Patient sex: M
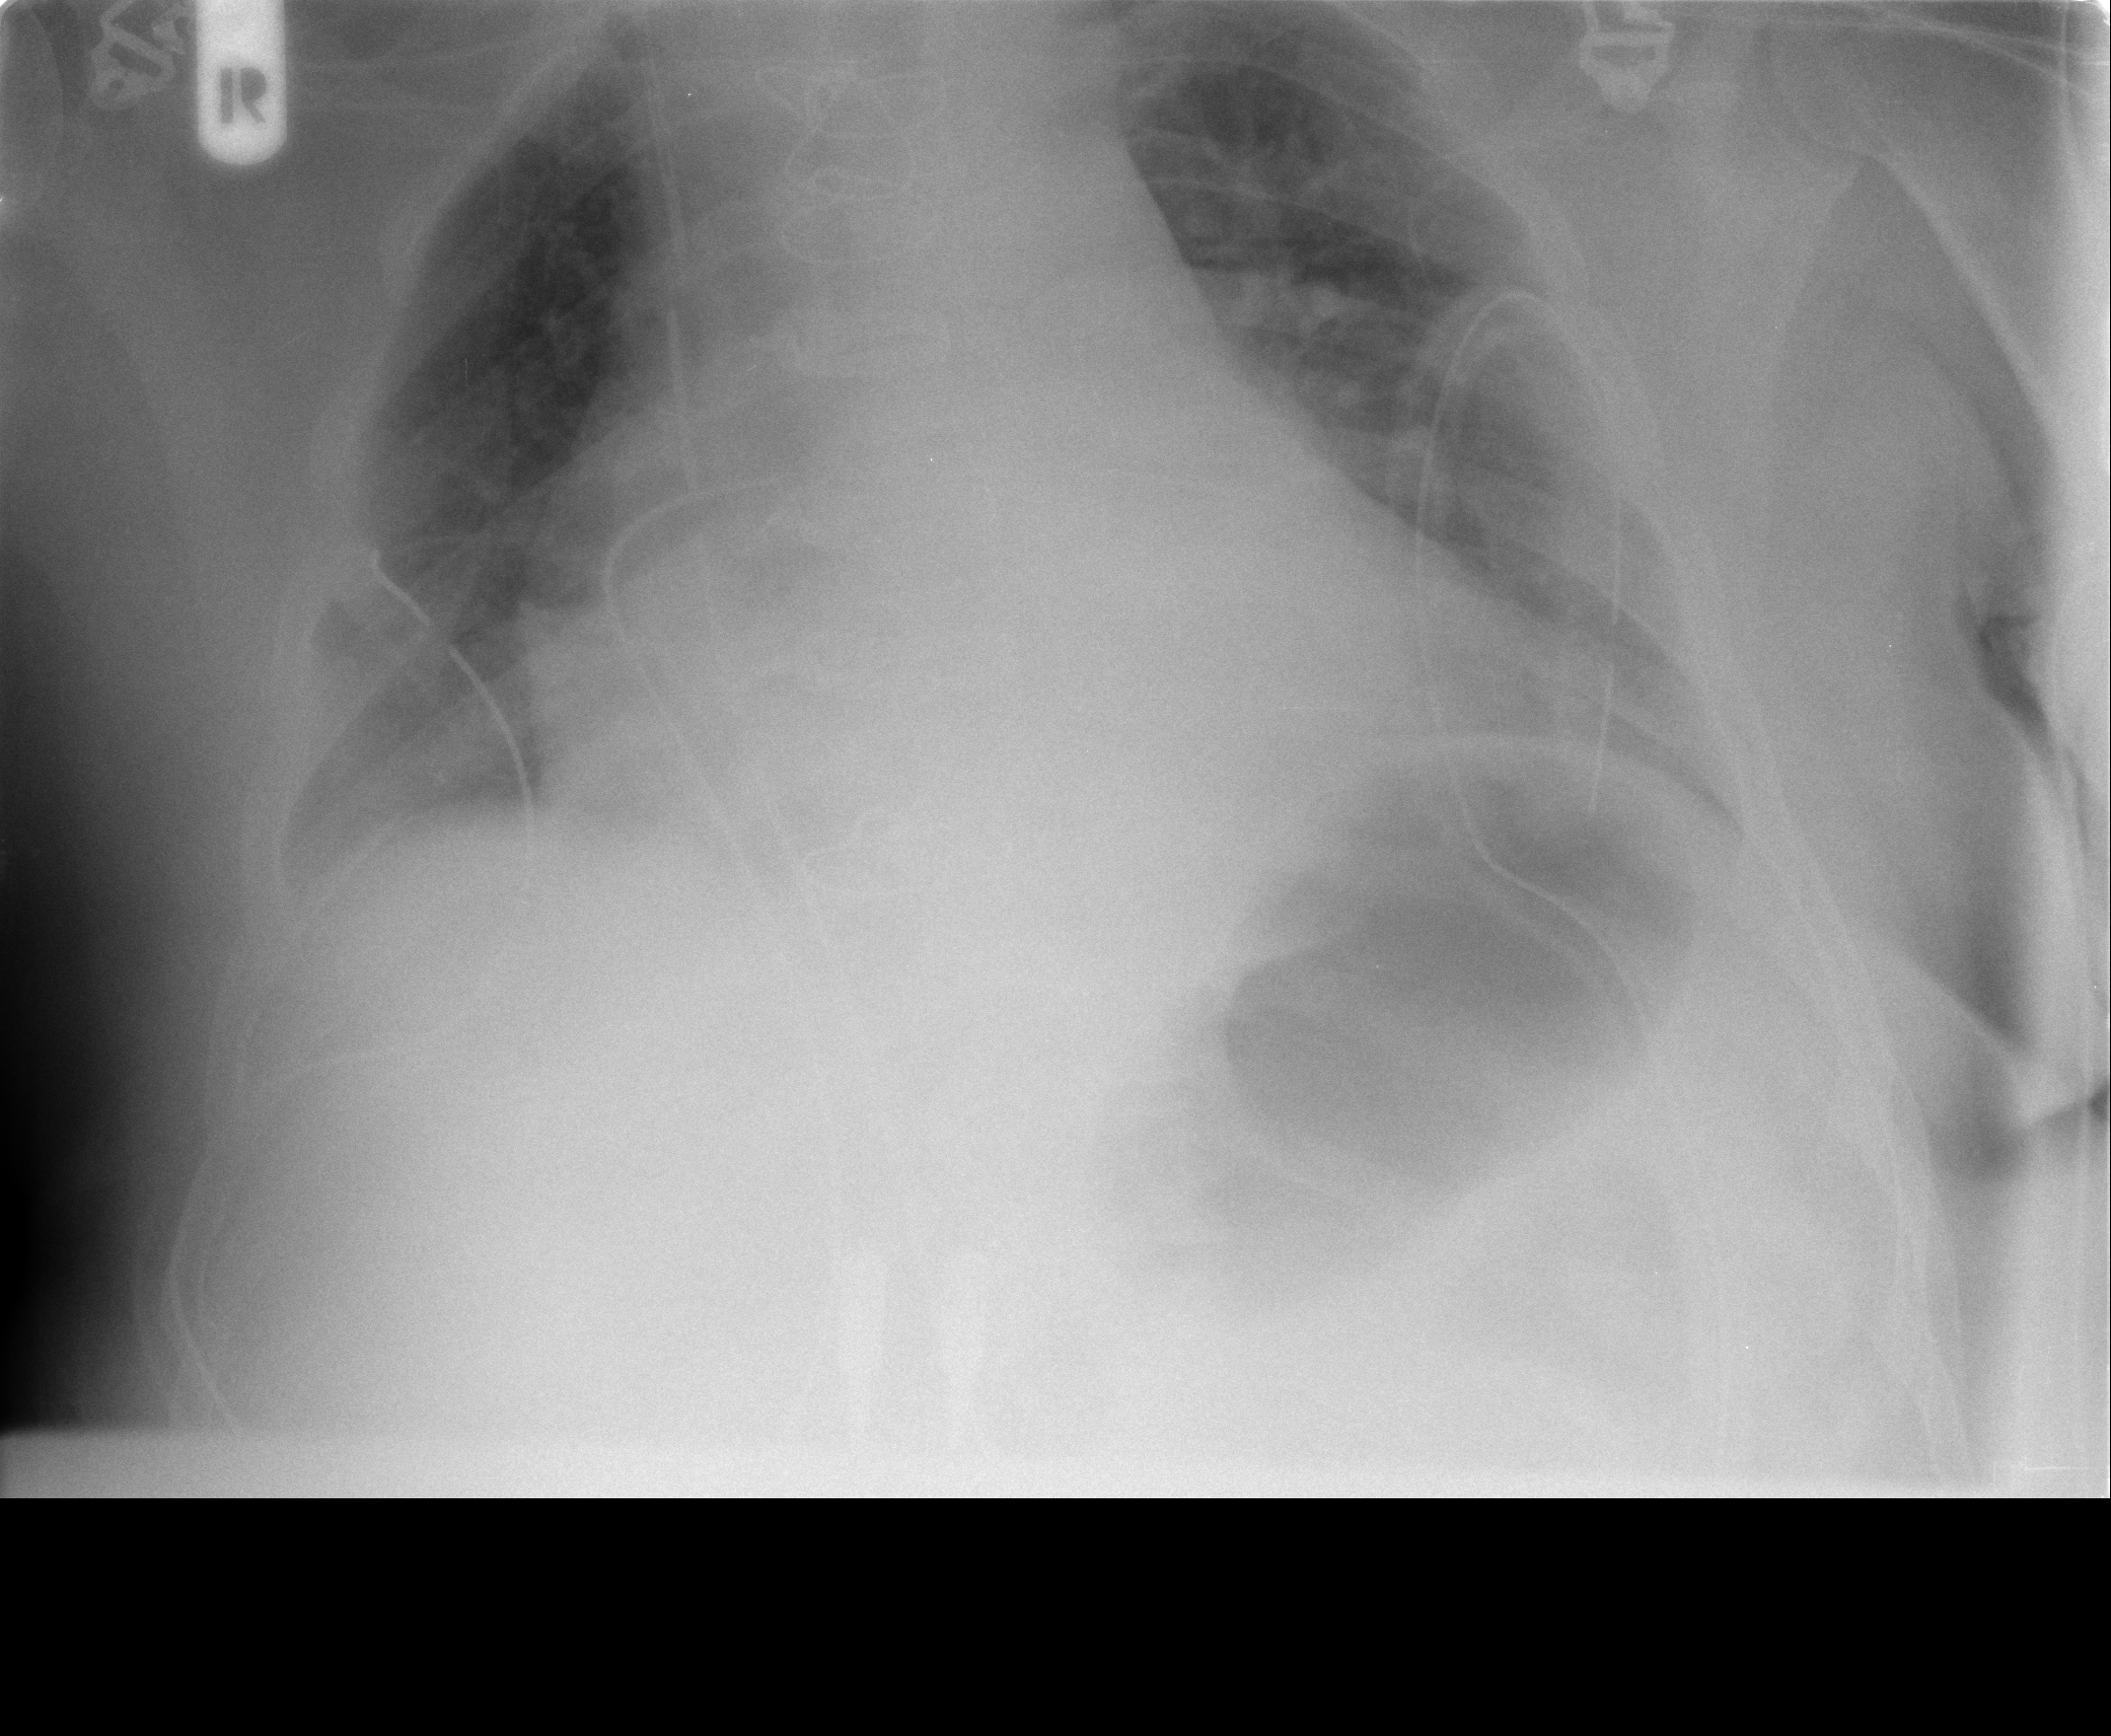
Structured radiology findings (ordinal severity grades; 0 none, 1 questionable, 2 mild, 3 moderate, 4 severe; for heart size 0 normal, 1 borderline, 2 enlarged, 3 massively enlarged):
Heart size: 2
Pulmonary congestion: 2
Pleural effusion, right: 1
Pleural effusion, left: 1
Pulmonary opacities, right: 0
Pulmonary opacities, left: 0
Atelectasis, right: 2
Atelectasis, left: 2